Question: I have to draw a menu with section which have to supports rotate only on iPad.
When I start application first time on device everything is fine even if the device is in portrait or landscape mode.
After the rotation I receive wrong size for the view wich contain the cells.
'''
-(void)buildMenu:(UIInterfaceOrientation)interfaceOrientationValue{
CGFloat padding = 1;
CGFloat widthCell = 0;
CGFloat heightCell = 0;
int rowNo = 0;
int columnsNo = 0;
int goToNextRow = 0; // used when we draw the menu - start drawing cell to the next row in menu
if((interfaceOrientationValue == UIDeviceOrientationLandscapeRight) || (interfaceOrientationValue == UIDeviceOrientationLandscapeLeft)){//iPad Landscape - FH only for iPad support rotation
rowNo = kLandscapeColumns; // 2
columnsNo = kLandscapeRows; // 3
widthCell = (self.viewMenuArea.frame.size.width/columnsNo-rowNo*padding);
heightCell = (self.viewMenuArea.frame.size.height/rowNo-padding);
goToNextRow = columnsNo; // go to the next line/row when we were draq the cell 4.
}else{//iPad || iPhone - Portrait
rowNo = kPortraitRows; //2
columnsNo = kPortraitColumns; //3
widthCell = (self.viewMenuArea.frame.size.width/rowNo-padding);
heightCell = (self.viewMenuArea.frame.size.height/columnsNo-padding);
goToNextRow = rowNo; // go to the next line/row when we were draq the cell 3.
}
//Draw Menu Cells
CGFloat x = 0;
CGFloat y = 0;
int itemsCount = 1;
for(int i=0; i<self.dataSource.count; i++){
[FHMenuCell buildMenuCell_initWithTitle:[self.dataSource objectAtIndex:i] isDisabled:NO xOrigin:x yOrigin:y width:widthCell height:heightCell pendingItems:0 owner:self container:self.viewMenuArea delegate:self tag:i];
if (itemsCount % goToNextRow == 0){
y += heightCell + padding;
x = 0;
}else{
x += widthCell+padding;
}
itemsCount++;
}
}
'''
I call this methods in 'viewwillappear' and after when user rotate the device in 'didRotateFromInterfaceOrientation'.
I added a printscreen with the self.viewMenuArea in xib.

Any advice regarding the correct frame of the view which contain the cells ('self.viewMenuArea')?
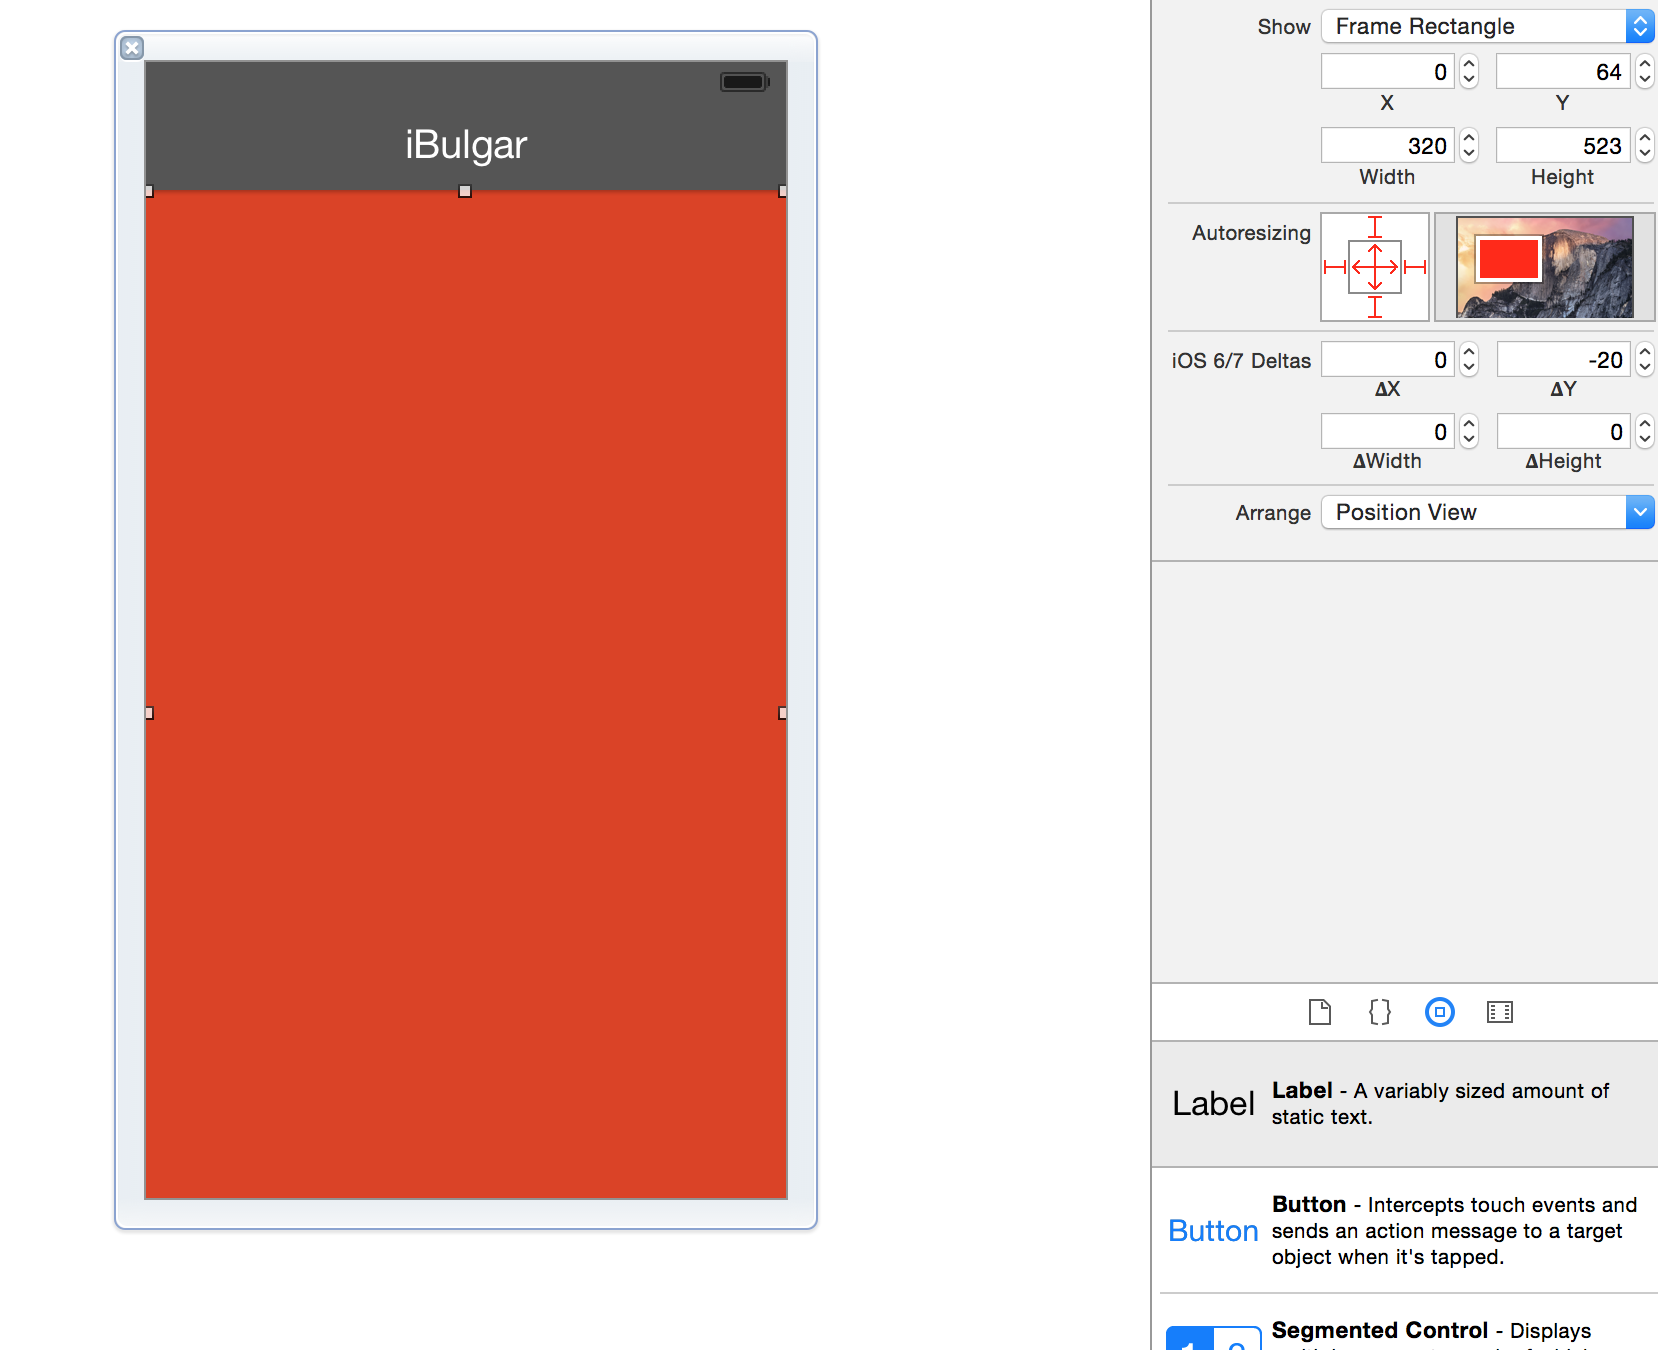
Answer: Possibly, you've mixed such enums as UIDeviceOrientation and UIInterfaceOrientation.
First of all, try to change
'''
if((interfaceOrientationValue == UIDeviceOrientationLandscapeRight) || (interfaceOrientationValue == UIDeviceOrientationLandscapeLeft)){
'''
to
'''
if(UIInterfaceOrientationIsLandscape(interfaceOrientationValue)) {
'''
You should also pay attention to the autoresizing masks/ autolayout constraints set in your XIB/storyboard, it may affect the frame of your 'viewMenuArea'. Just to be sure that those won't affect your viewMenuArea, remove all of them from that view in XIB/storyboard and try again. the view's frame shouldn't change.
Other than that, it's a good practice to separate view from viewController and implement all the layout stuff in its 'layoutSubviews' method.